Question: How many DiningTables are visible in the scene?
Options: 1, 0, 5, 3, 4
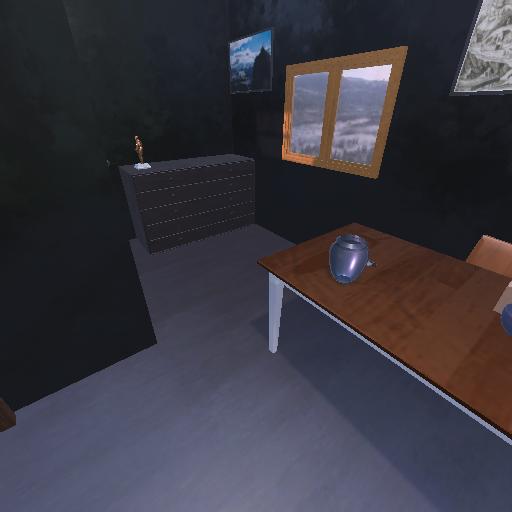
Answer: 1